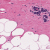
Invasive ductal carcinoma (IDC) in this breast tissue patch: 0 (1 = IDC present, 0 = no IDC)